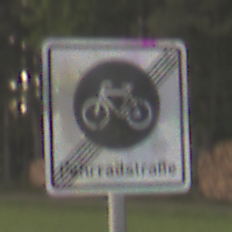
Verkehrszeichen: EndeFahrradstrasse
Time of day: SunriseSunset
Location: Outdoor (Nature)
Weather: Clear
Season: NotSpecified
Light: Natural